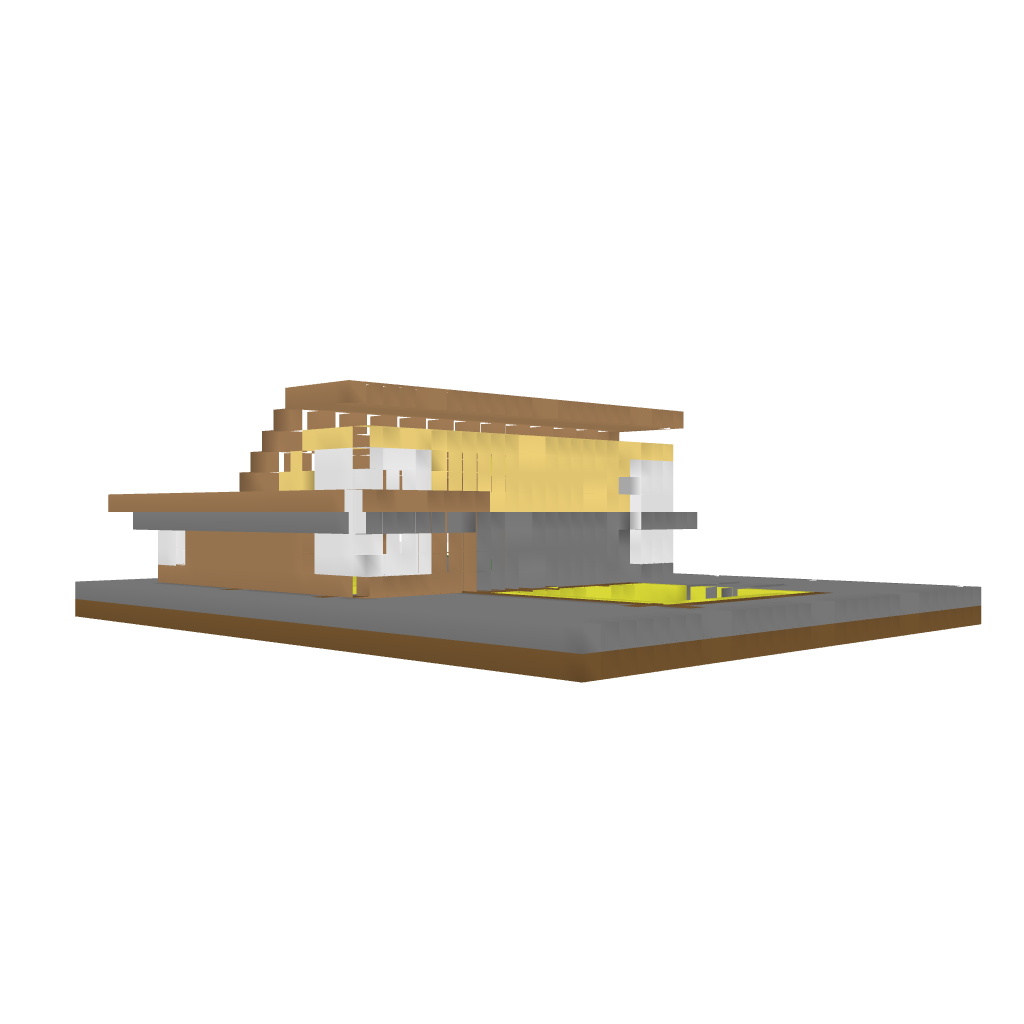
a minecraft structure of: Modern House 001 V2 bad low quality